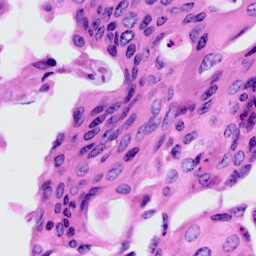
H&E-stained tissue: Cervix